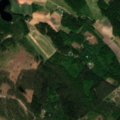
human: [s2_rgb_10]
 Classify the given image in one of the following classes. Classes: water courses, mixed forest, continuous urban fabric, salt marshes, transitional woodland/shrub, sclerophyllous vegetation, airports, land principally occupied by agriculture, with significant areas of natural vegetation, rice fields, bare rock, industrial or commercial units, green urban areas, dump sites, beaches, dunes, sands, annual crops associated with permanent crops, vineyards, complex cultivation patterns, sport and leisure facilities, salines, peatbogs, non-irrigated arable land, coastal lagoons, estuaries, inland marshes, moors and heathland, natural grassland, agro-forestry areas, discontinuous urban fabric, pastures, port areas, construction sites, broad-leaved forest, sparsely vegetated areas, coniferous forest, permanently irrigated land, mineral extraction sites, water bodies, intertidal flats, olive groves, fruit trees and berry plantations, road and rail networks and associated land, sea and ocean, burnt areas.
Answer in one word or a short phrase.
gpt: land principally occupied by agriculture, with significant areas of natural vegetation, coniferous forest, mixed forest, transitional woodland/shrub